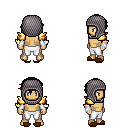
a pixel art fantasy rpg character, male body template, human, tanned skin, gold arm armor, white pants, brown short bangs hairstyle, chain hood, white cloth bracers, brown slippers, four views (front, back, left, right), 2x2 character sprite sheet, small pixel art, hard edges, no anti-aliasing